Platform: macOS
Application: Arc Browser
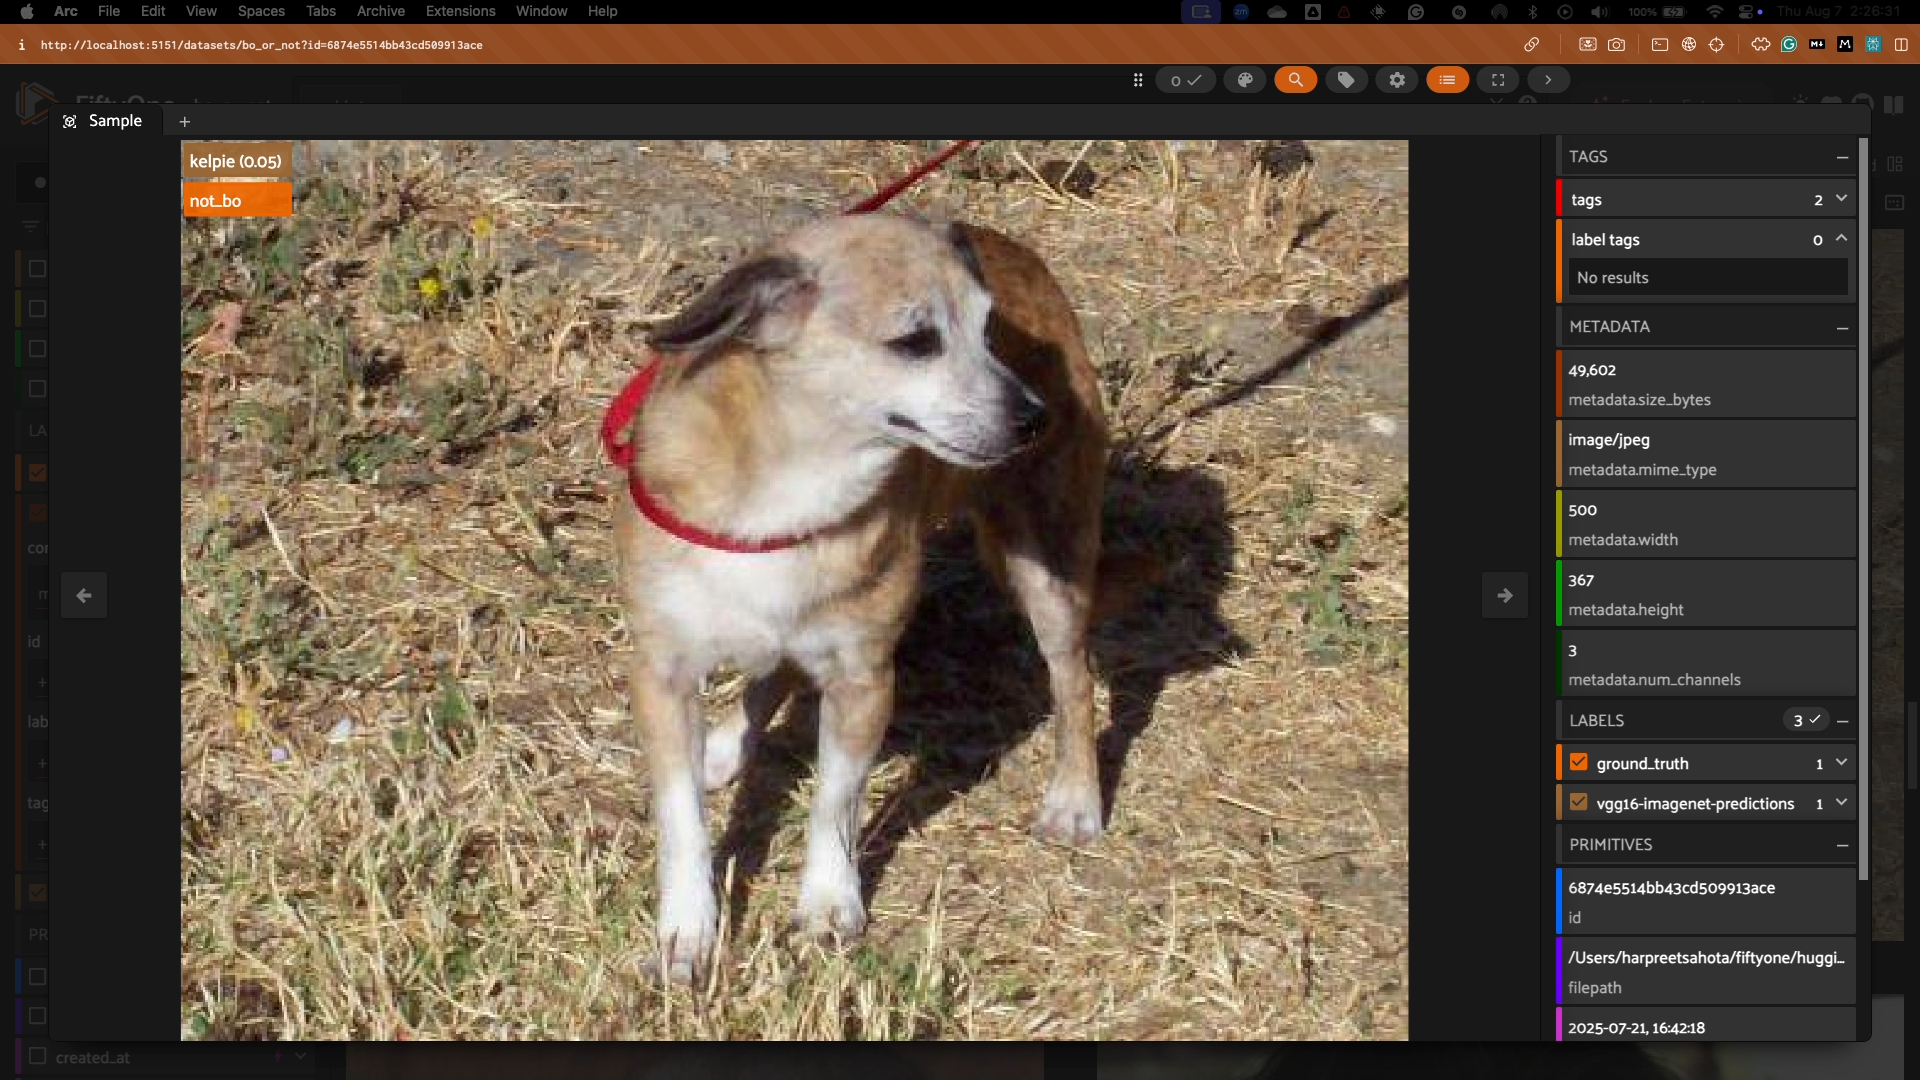
task_description: Locate the sidebar in the sample modal
action_type: hover
element_info: Menu Item
steps_since_start: 1